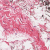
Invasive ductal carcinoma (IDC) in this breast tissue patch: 0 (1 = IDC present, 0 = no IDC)